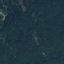
Land use / land cover: Forest